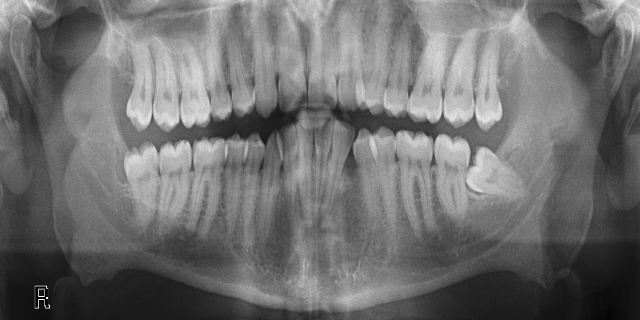
adult